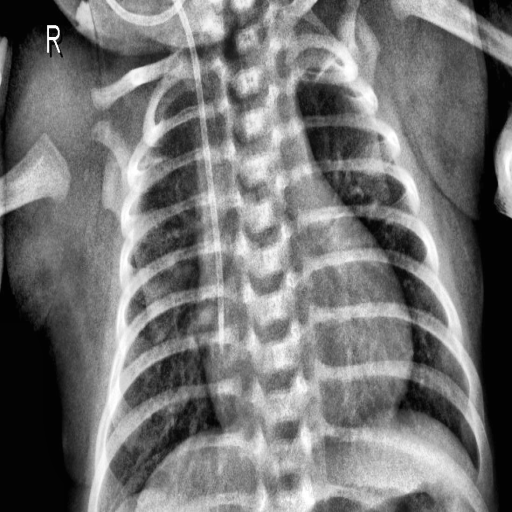
Finding: PNEUMONIA